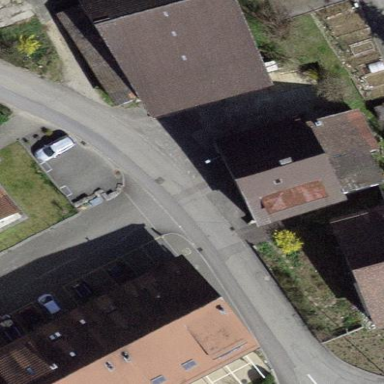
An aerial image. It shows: Building with tile roof.